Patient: sex F, age 68
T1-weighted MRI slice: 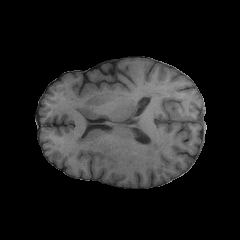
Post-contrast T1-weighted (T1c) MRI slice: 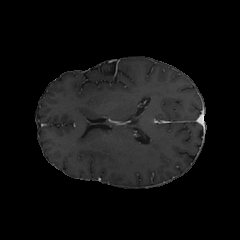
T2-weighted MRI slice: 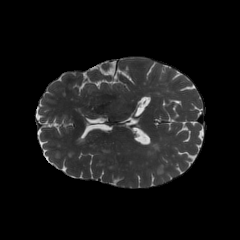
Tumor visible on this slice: yes
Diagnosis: Glioblastoma, IDH-wildtype
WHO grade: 4